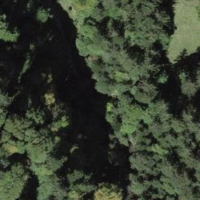
EUNIS habitat code: 41
Species observed at this site:
Ilex aquifolium